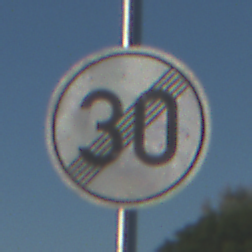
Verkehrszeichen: EndeGeschwindigkeit30
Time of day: MorningAfternoon
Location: Outdoor (Nature)
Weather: Clear
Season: NotSpecified
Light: Natural